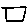
Label: square